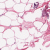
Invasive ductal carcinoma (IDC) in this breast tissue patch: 0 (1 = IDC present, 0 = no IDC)